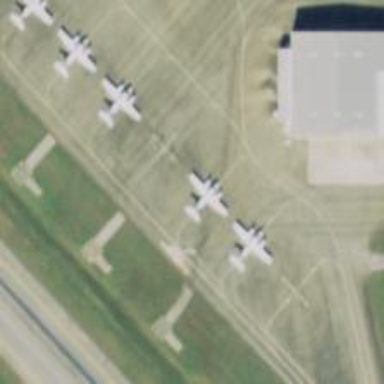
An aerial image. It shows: Image of taxiway at airport.